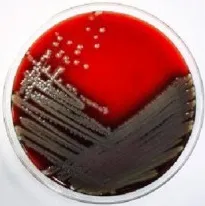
Culture plates showing the growth of Elizabethkingia miricola. The blood plate colony is yellow, translucent, round, with neat edges (A).
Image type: pathology (gram)